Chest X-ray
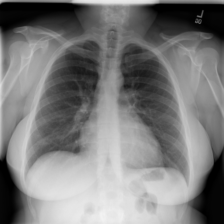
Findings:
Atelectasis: negative
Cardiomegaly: negative
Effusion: negative
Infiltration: negative
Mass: negative
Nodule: negative
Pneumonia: negative
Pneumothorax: negative
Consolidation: negative
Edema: negative
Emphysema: negative
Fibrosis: negative
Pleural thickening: negative
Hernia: negative